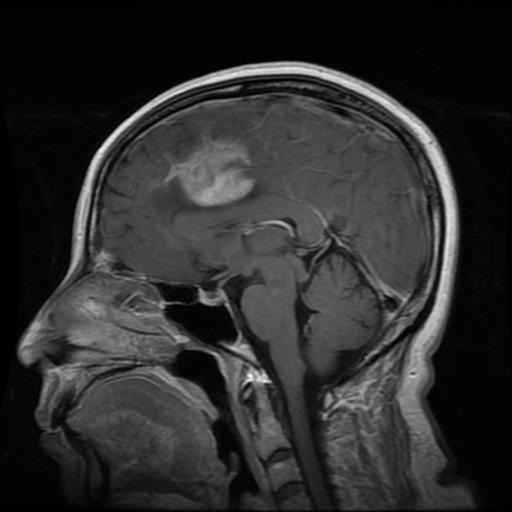
Label: meningioma